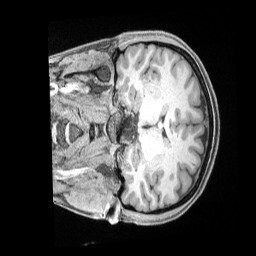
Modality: T1w
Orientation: coronal
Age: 32
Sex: female
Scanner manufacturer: siemens
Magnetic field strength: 3 T
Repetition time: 2 s
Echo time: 0.00211 s